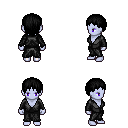
a pixel art fantasy rpg character, female body template, dark elf, purple skin, gray robe, white pants, black plain hairstyle, four views (front, back, left, right), 2x2 character sprite sheet, small pixel art, hard edges, no anti-aliasing